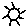
Label: sun